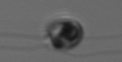
Label: flagellate_morphotype1